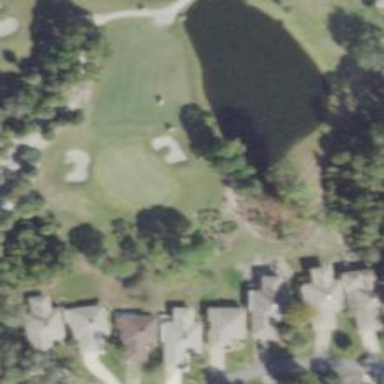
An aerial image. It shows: Golf hole.